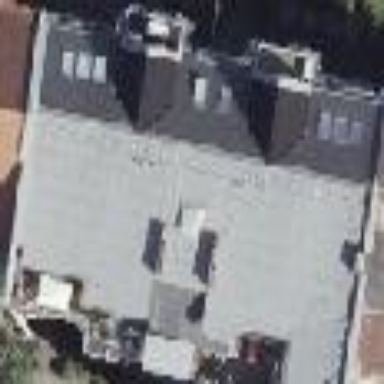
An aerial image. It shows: Building with apartments featuring unique double saltbox roof shape.